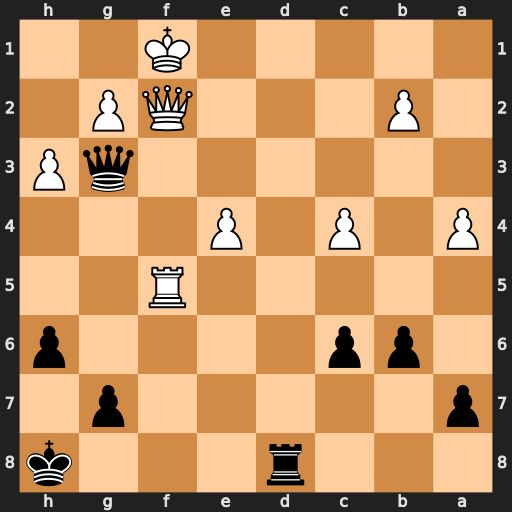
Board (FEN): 3r3k/p5p1/1pp4p/5R2/P1P1P3/6qP/1P3QP1/5K2
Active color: b
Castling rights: -
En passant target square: -
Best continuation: Rd1+ Ke2 Qd3#